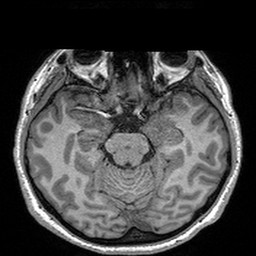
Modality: T1w
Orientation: coronal
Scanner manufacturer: siemens
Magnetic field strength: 3 T
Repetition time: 2.3 s
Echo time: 0.00298 s